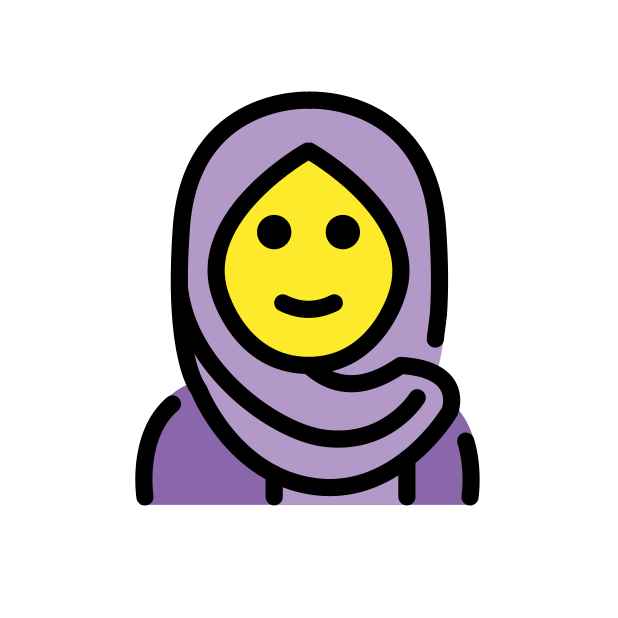
woman with headscarf